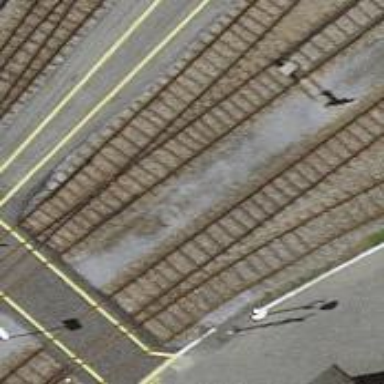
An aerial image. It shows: Single-track railway yard.